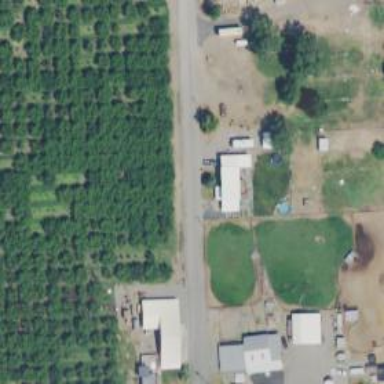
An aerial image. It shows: Orchard.